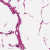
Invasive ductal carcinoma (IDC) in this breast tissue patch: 0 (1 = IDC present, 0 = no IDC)